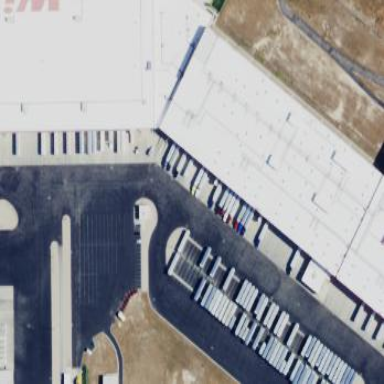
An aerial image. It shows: Warehouse building.